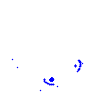
Particle: kaon